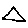
Label: triangle